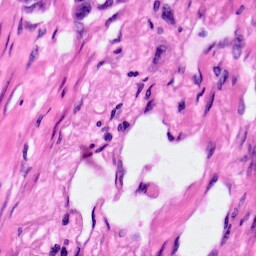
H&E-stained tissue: Pancreatic